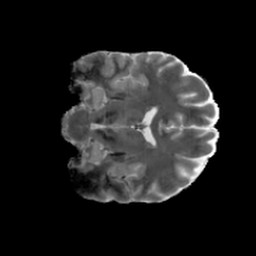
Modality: MD
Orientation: coronal
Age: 25
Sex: female
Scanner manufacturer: siemens
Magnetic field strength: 6.98 T
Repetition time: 7.776 s
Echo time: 0.076 s